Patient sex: F
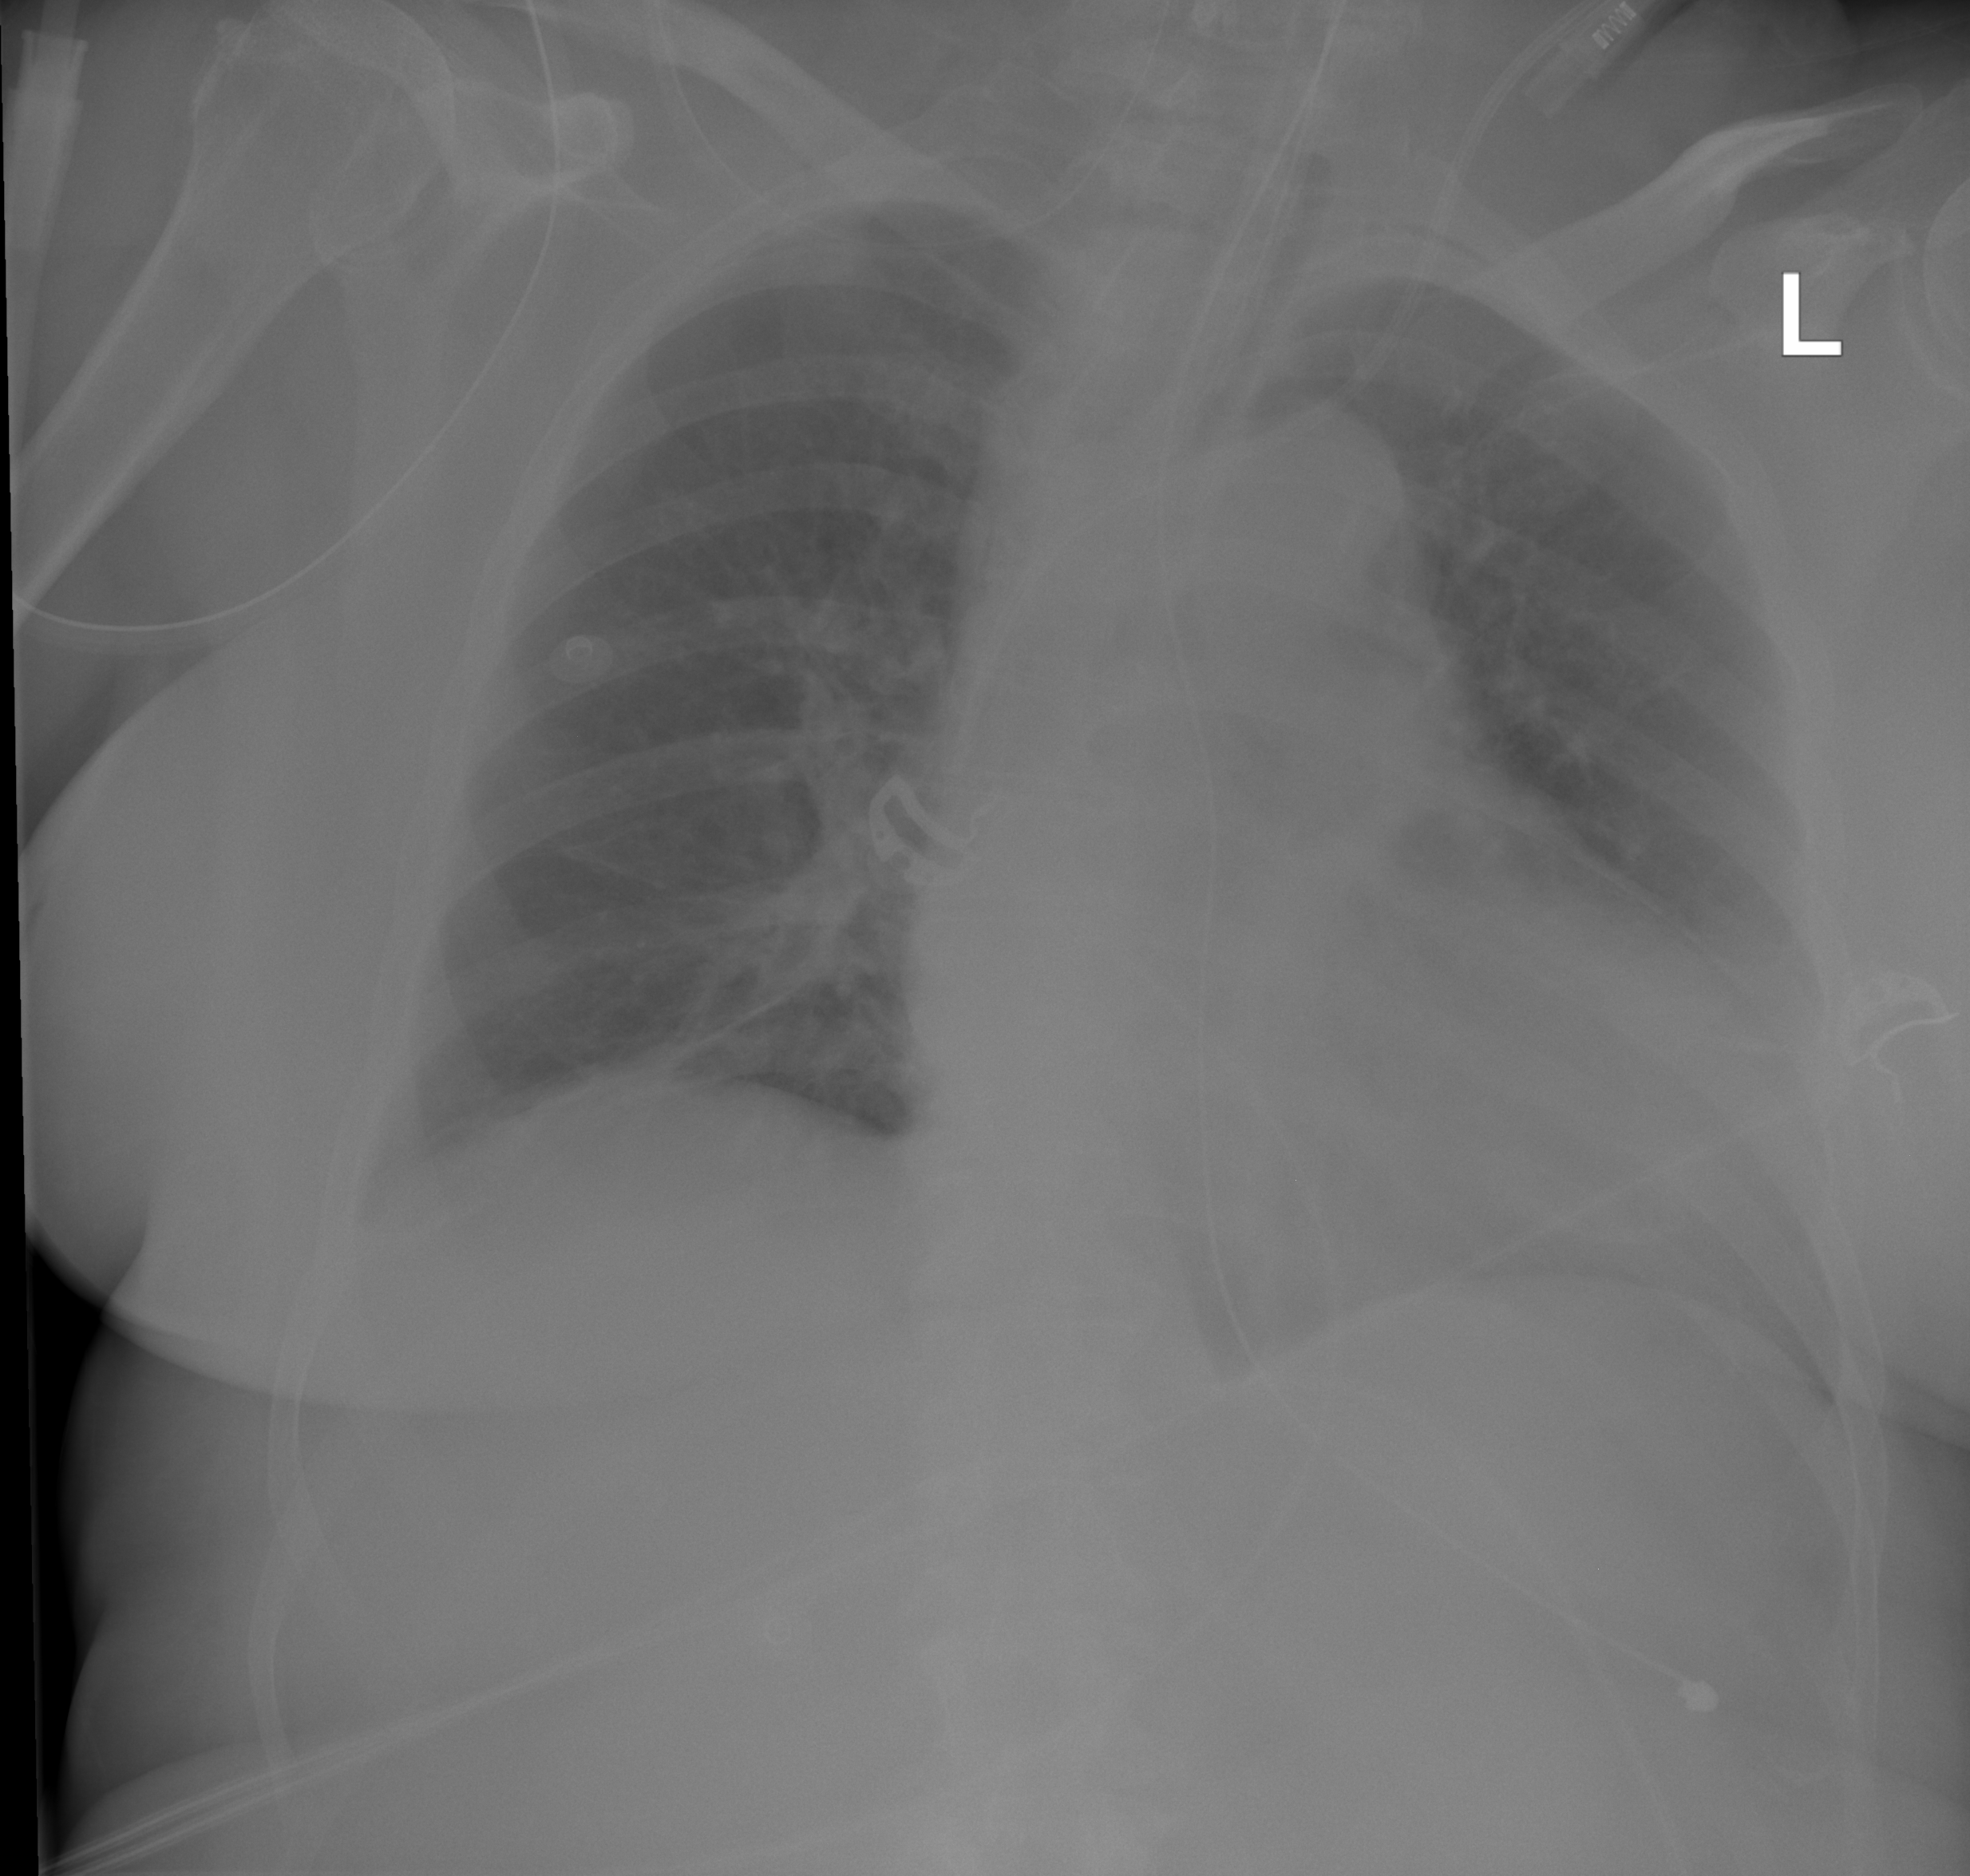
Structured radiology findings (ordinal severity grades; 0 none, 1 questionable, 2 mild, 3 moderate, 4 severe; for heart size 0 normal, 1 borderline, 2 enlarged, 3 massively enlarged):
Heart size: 2
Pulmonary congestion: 2
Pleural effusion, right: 0
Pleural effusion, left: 2
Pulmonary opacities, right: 0
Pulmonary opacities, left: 0
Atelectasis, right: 0
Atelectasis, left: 2